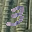
Label: 3